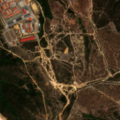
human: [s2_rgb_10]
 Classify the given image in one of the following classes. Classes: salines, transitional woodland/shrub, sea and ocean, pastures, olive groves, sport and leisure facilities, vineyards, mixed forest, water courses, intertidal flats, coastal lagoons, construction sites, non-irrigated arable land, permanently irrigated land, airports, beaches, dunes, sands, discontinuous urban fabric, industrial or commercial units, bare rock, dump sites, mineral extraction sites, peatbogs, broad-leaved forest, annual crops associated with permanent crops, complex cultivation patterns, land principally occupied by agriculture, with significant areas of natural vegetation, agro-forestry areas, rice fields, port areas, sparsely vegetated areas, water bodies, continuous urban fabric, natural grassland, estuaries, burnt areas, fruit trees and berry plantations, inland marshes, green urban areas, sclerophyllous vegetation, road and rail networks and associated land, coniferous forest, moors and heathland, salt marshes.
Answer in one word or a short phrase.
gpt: industrial or commercial units, airports, complex cultivation patterns, agro-forestry areas, broad-leaved forest, transitional woodland/shrub